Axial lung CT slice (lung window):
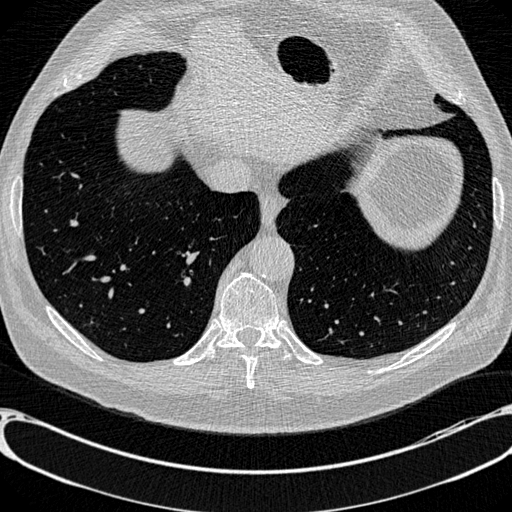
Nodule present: no